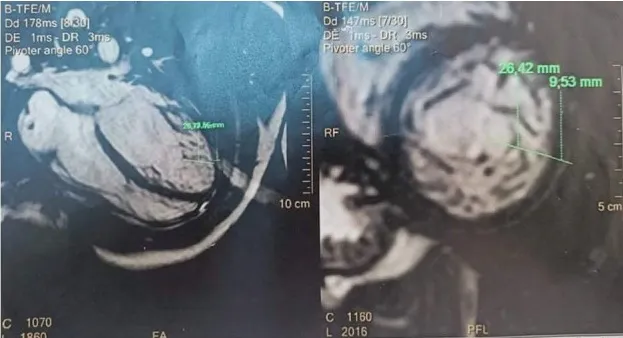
Cardiac magnetic resonance imaging showing non compacted trabeculation.
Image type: radiology (mri)